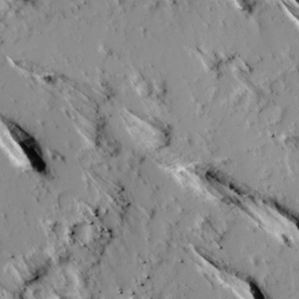
Label: non_frost